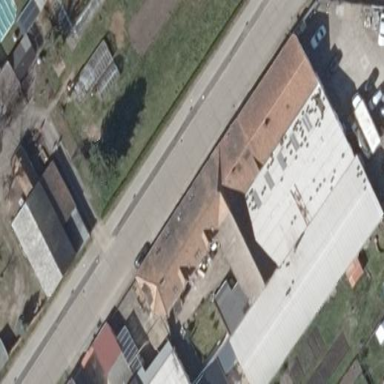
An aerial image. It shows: Car repair shop located in building.